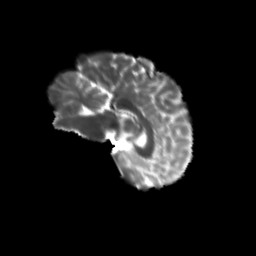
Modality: T2w
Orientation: sagittal
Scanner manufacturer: siemens
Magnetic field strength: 3 T
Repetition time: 9.2 s
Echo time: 0.084 s